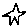
Label: star